Milling tool wear sample.
Tool blade image: 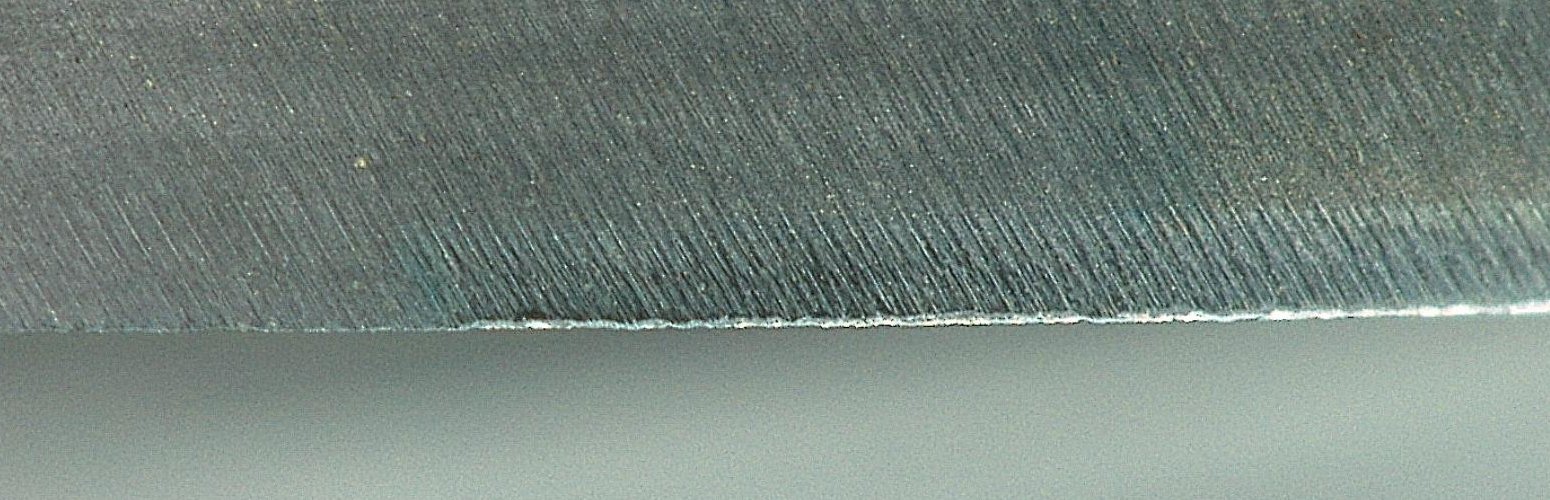
Chip image: 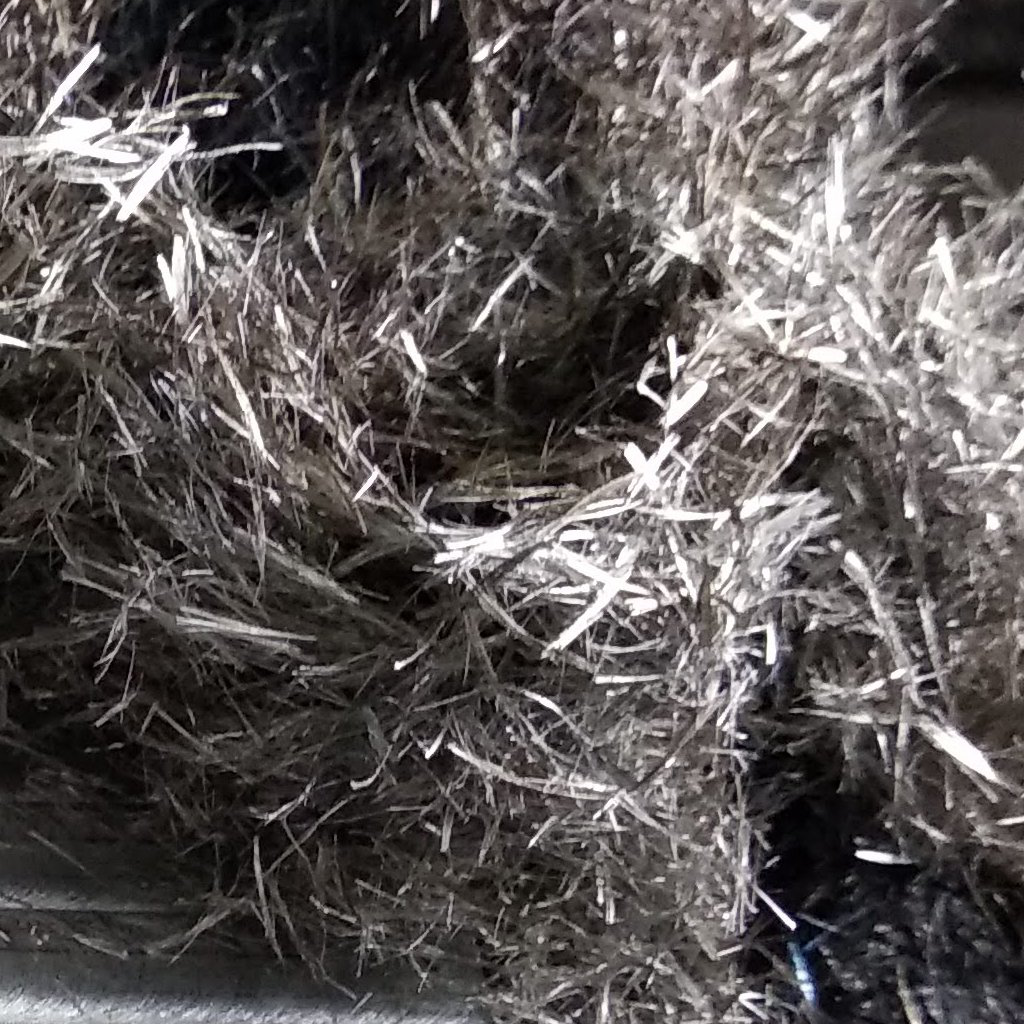
Workpiece image: 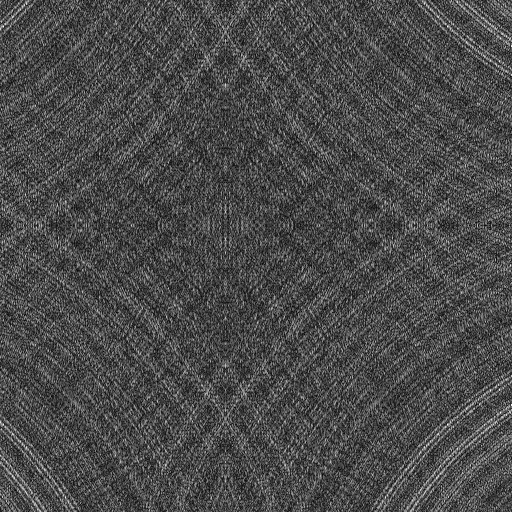
Tool wear state: sharp
Gaps: 0
Flank wear: 30.75
Overhang: 9.48
Force-signal Mel-spectrograms (X, Y, Z axes): 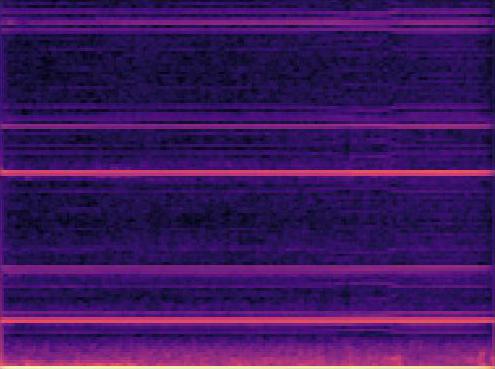 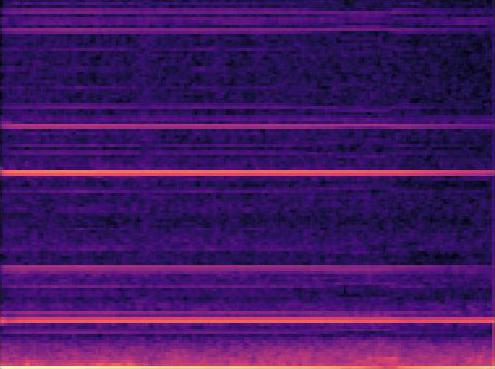 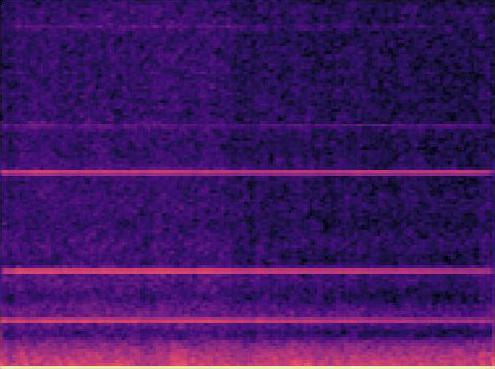
Force-signal scalograms (X, Y, Z axes): 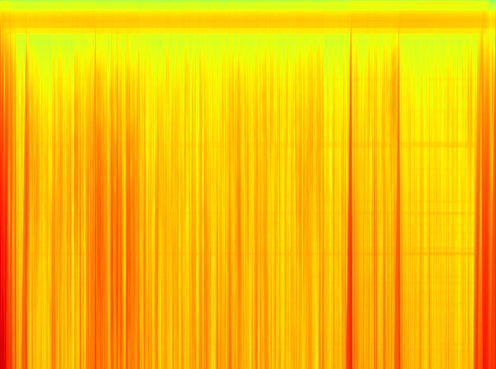 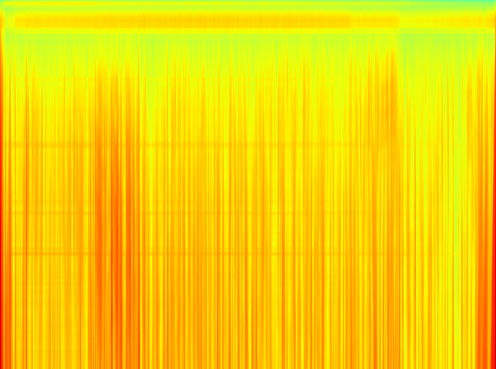 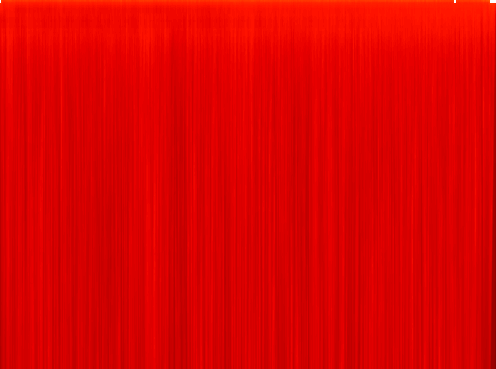
Force phase: initial_break_in_wear